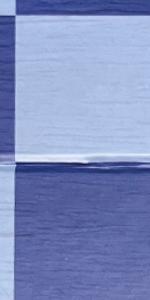
Label: Empty